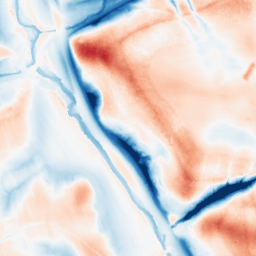
Category: trend_removal
Decomposition family: local_polynomial
Decomposition parameters: window_size: 51
degree: 1
Upsampling method: regularized
Upsampling parameters: scale: 4
lambda_reg: 0.001
Upsampling scale: 4